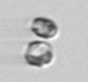
Label: Thalassiosira_sp_aff_mala